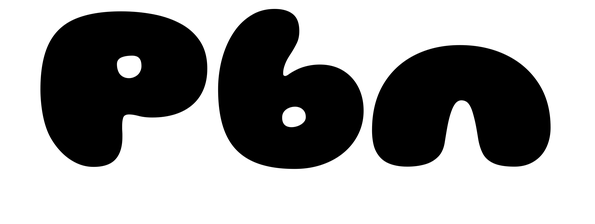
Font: Gluten_Black